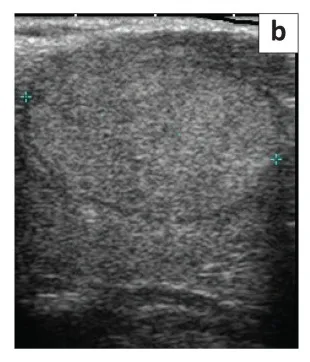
(b and c) Longitudinal view ultrasound. The lesion in the left lobe of the thyroid gland.
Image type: radiology (ultrasound)